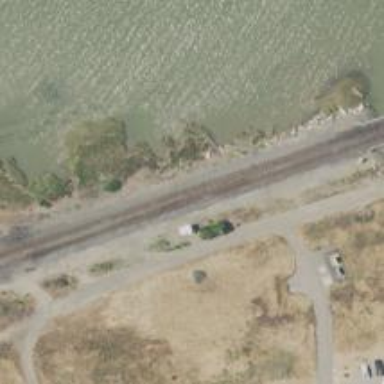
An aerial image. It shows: Railway crossover.